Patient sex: F
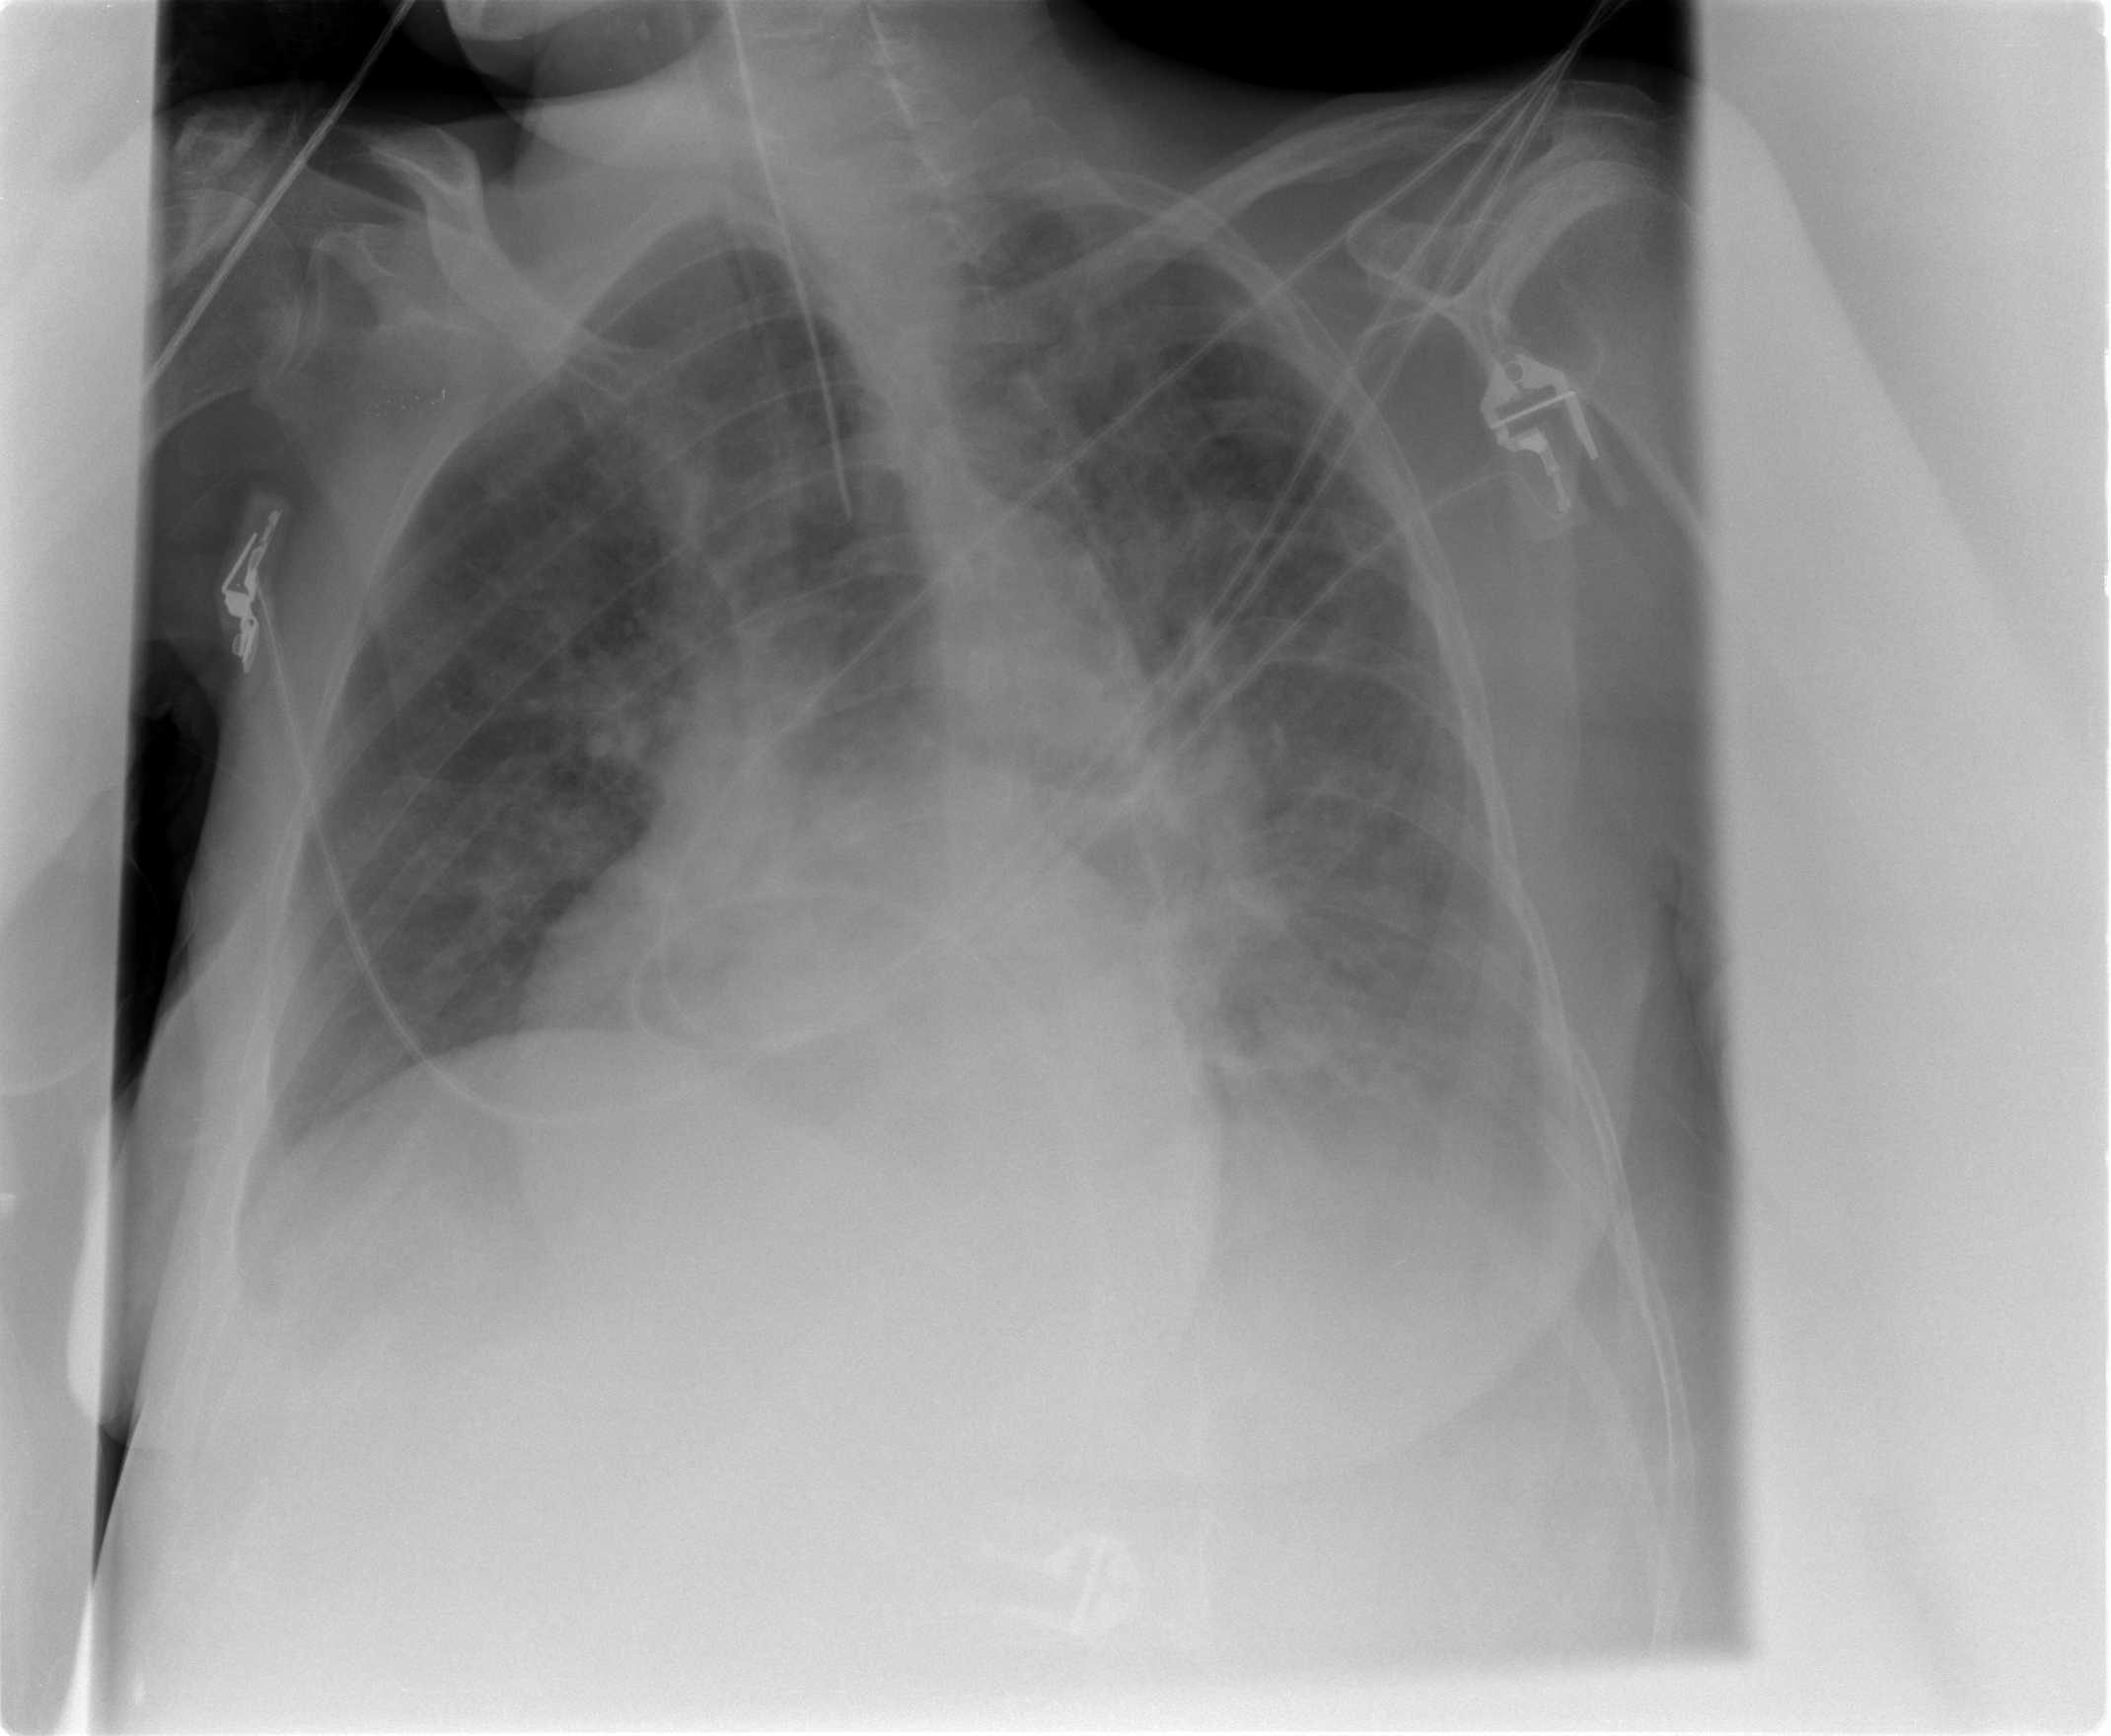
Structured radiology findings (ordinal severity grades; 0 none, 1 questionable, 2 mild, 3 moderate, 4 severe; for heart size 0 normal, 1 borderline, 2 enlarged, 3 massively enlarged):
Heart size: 0
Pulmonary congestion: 2
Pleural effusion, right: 0
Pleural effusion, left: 1
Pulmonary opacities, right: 2
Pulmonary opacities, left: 2
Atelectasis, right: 2
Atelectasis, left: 2